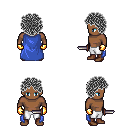
a pixel art fantasy rpg character, male body template, human, dark skin, blue cape, white pants, gray curly afro hairstyle, gold gloves, brown shoes, dagger, four views (front, back, left, right), 2x2 character sprite sheet, small pixel art, hard edges, no anti-aliasing